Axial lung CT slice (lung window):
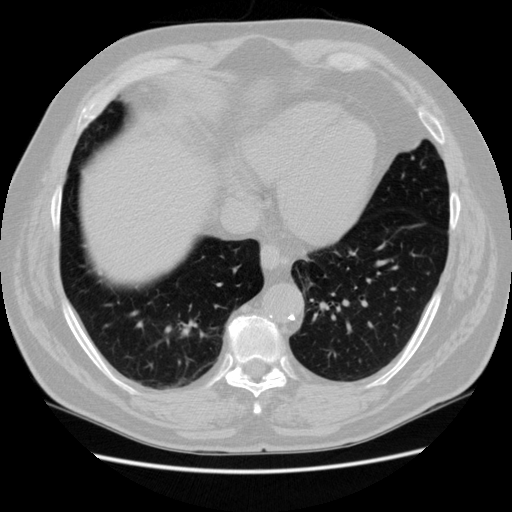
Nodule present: yes
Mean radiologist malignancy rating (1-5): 3